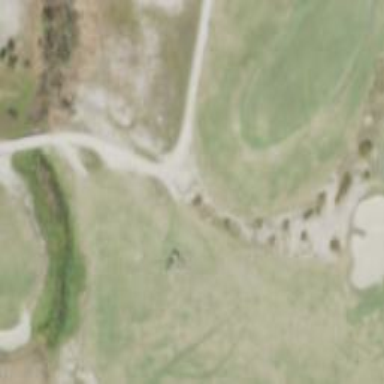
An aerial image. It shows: Golf bunker.